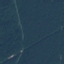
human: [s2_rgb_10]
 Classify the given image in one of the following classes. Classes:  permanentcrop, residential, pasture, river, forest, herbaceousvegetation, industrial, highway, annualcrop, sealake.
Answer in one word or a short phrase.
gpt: Forest